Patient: sex F, age 57
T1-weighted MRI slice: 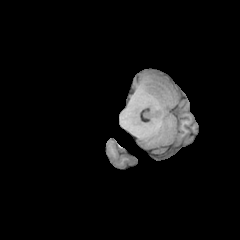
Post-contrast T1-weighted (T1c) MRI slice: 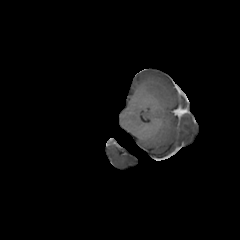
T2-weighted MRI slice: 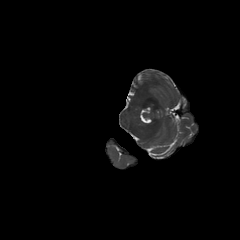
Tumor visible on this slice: no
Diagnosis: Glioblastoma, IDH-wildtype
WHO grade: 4